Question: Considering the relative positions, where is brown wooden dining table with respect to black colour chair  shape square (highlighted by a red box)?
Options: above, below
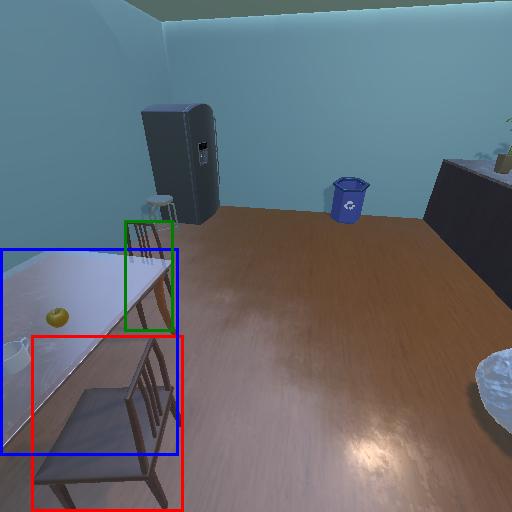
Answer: above